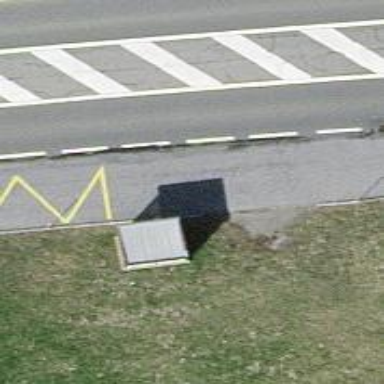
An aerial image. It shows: Bus stop with sheltered platform for public transport.